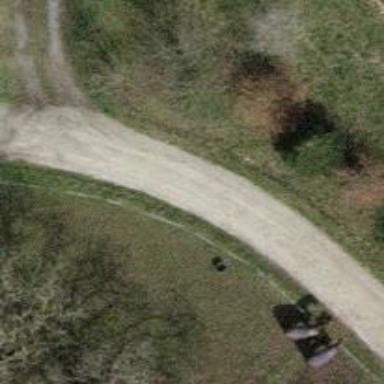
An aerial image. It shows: Unpaved driveway designed for service vehicles.